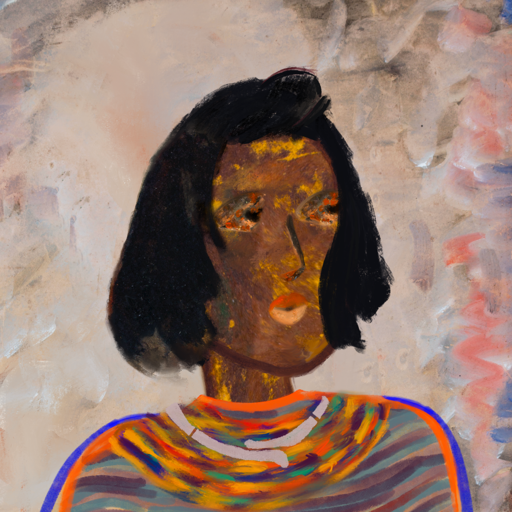
Background: Roy_Bahadur, Head And Neck Side: Comrade, Face Side: Gypsy_Queen, Bust: Experience, Hair Side: Mosgoul, Head Accessory: Blank, Second Necklace: An_Impression_2, Necklace: Hypocrite_2, Baby: Blank